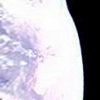
Label: sunburn